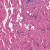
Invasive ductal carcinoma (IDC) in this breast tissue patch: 0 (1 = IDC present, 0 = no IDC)